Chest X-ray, AP view. Patient: 37 years old, sex M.
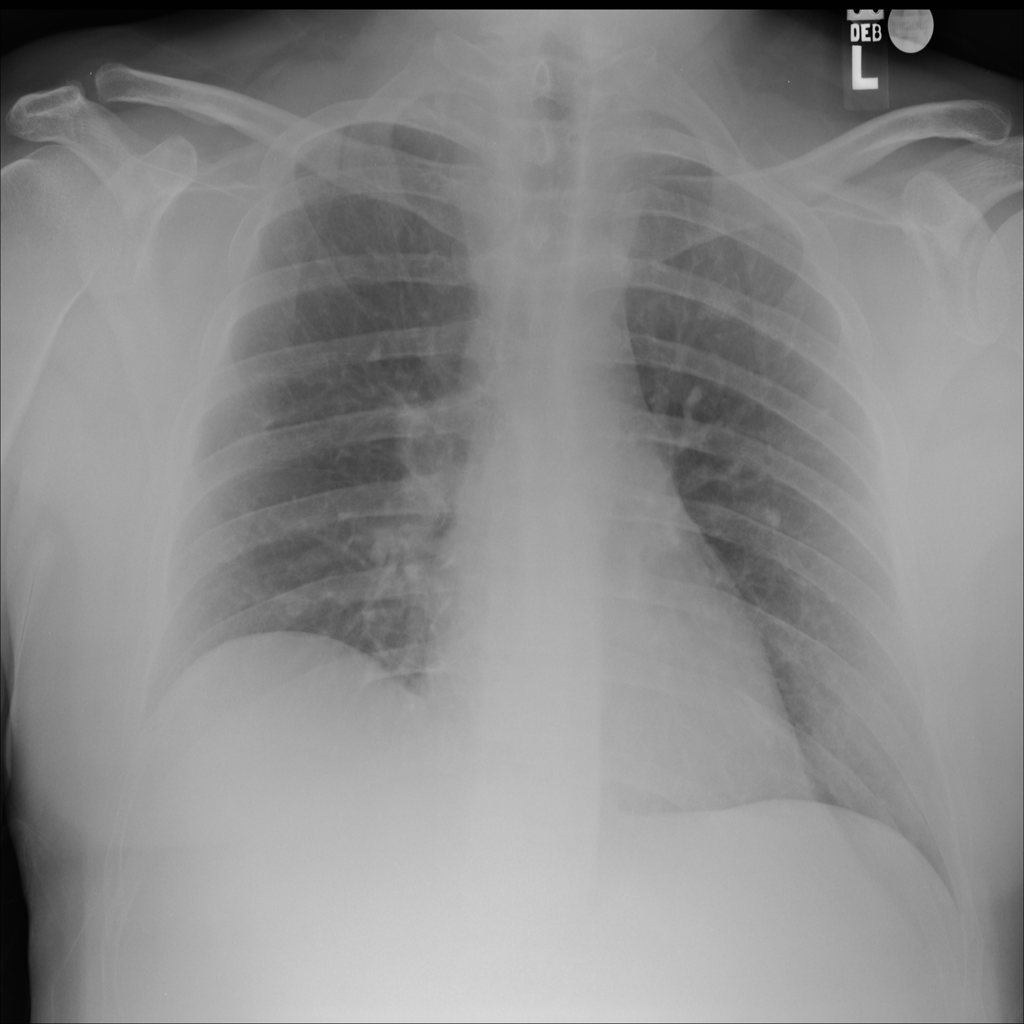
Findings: No Finding